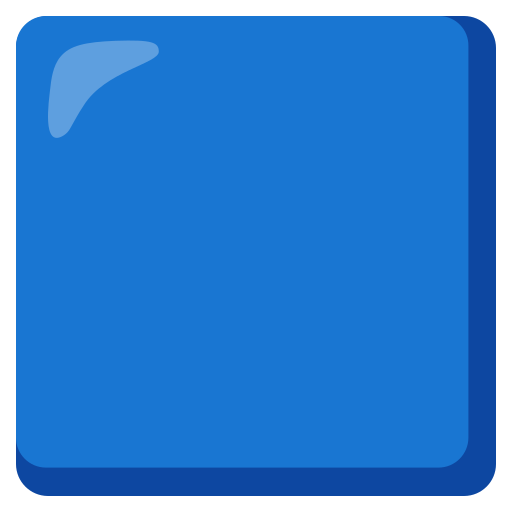
Emoji: 🟦